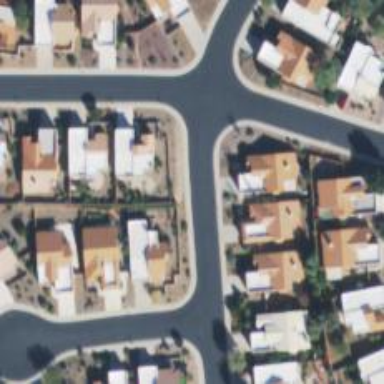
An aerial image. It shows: Smooth asphalt road in residential area.